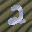
Label: 2